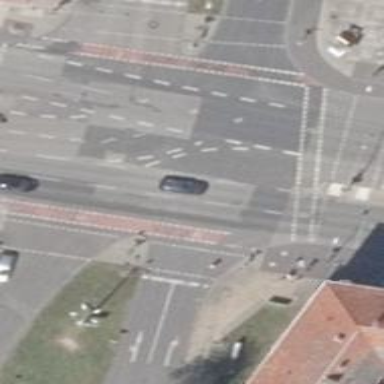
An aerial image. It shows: Crossing with traffic signals.